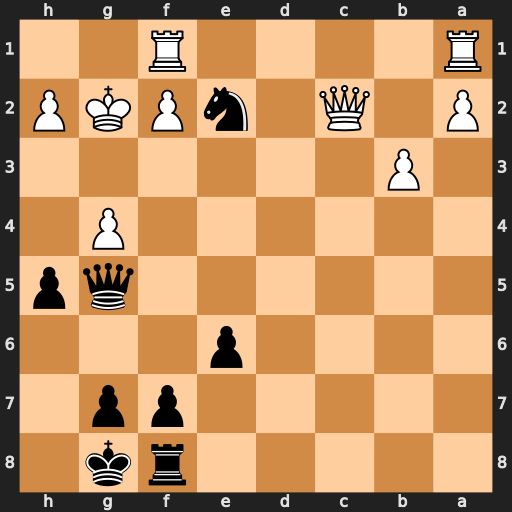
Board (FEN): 5rk1/5pp1/4p3/6qp/6P1/1P6/P1Q1nPKP/R4R2
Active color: b
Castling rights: -
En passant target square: -
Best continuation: Qxg4+ Kh1 Qf3#